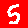
Digit: 5